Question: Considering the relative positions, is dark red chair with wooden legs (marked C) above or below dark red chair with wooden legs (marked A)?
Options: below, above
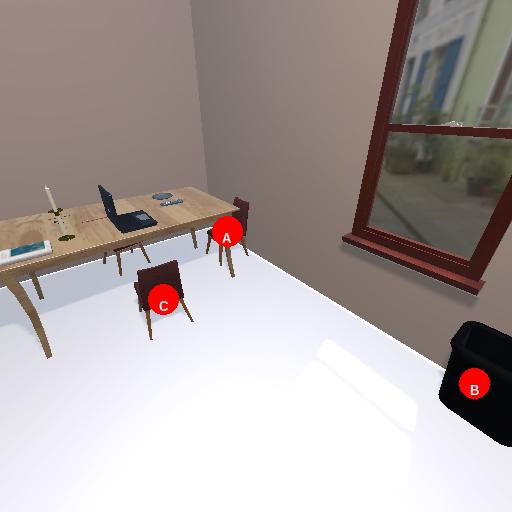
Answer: below